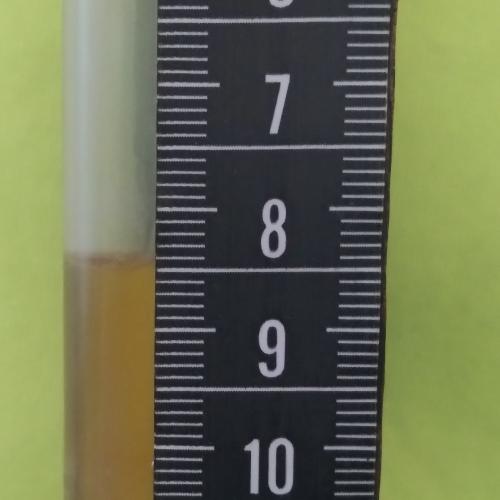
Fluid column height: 8.4 cm